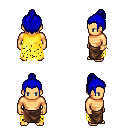
a pixel art fantasy rpg character, male body template, human, tanned skin, yellow tattered cape, robe skirt, blue short topknot hairstyle, bracelets, four views (front, back, left, right), 2x2 character sprite sheet, small pixel art, hard edges, no anti-aliasing